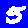
Digit: 5